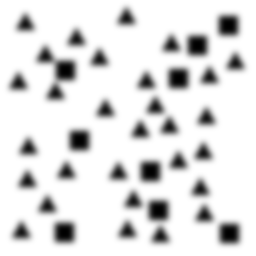
Squares: 9
Triangles: 29
Stars: 0
Total shapes: 38